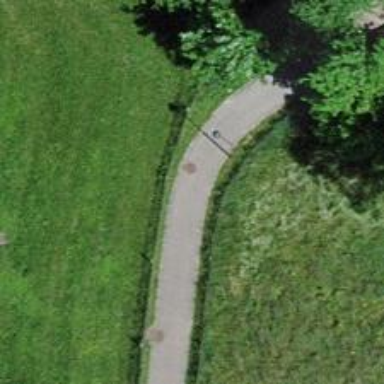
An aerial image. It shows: Footway that also serves as cycleway.